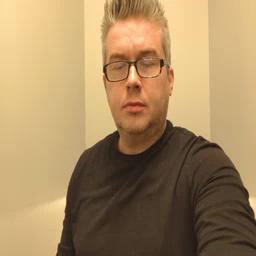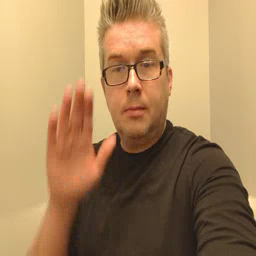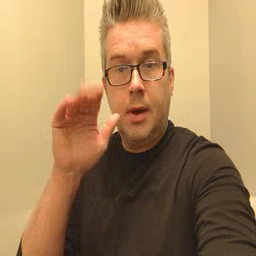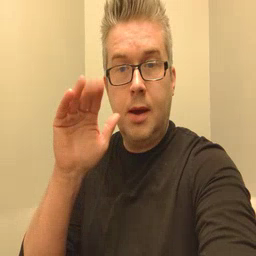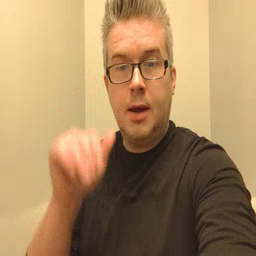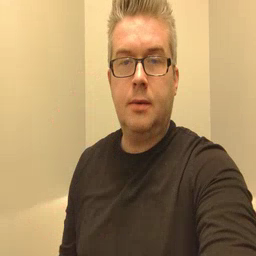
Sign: bye